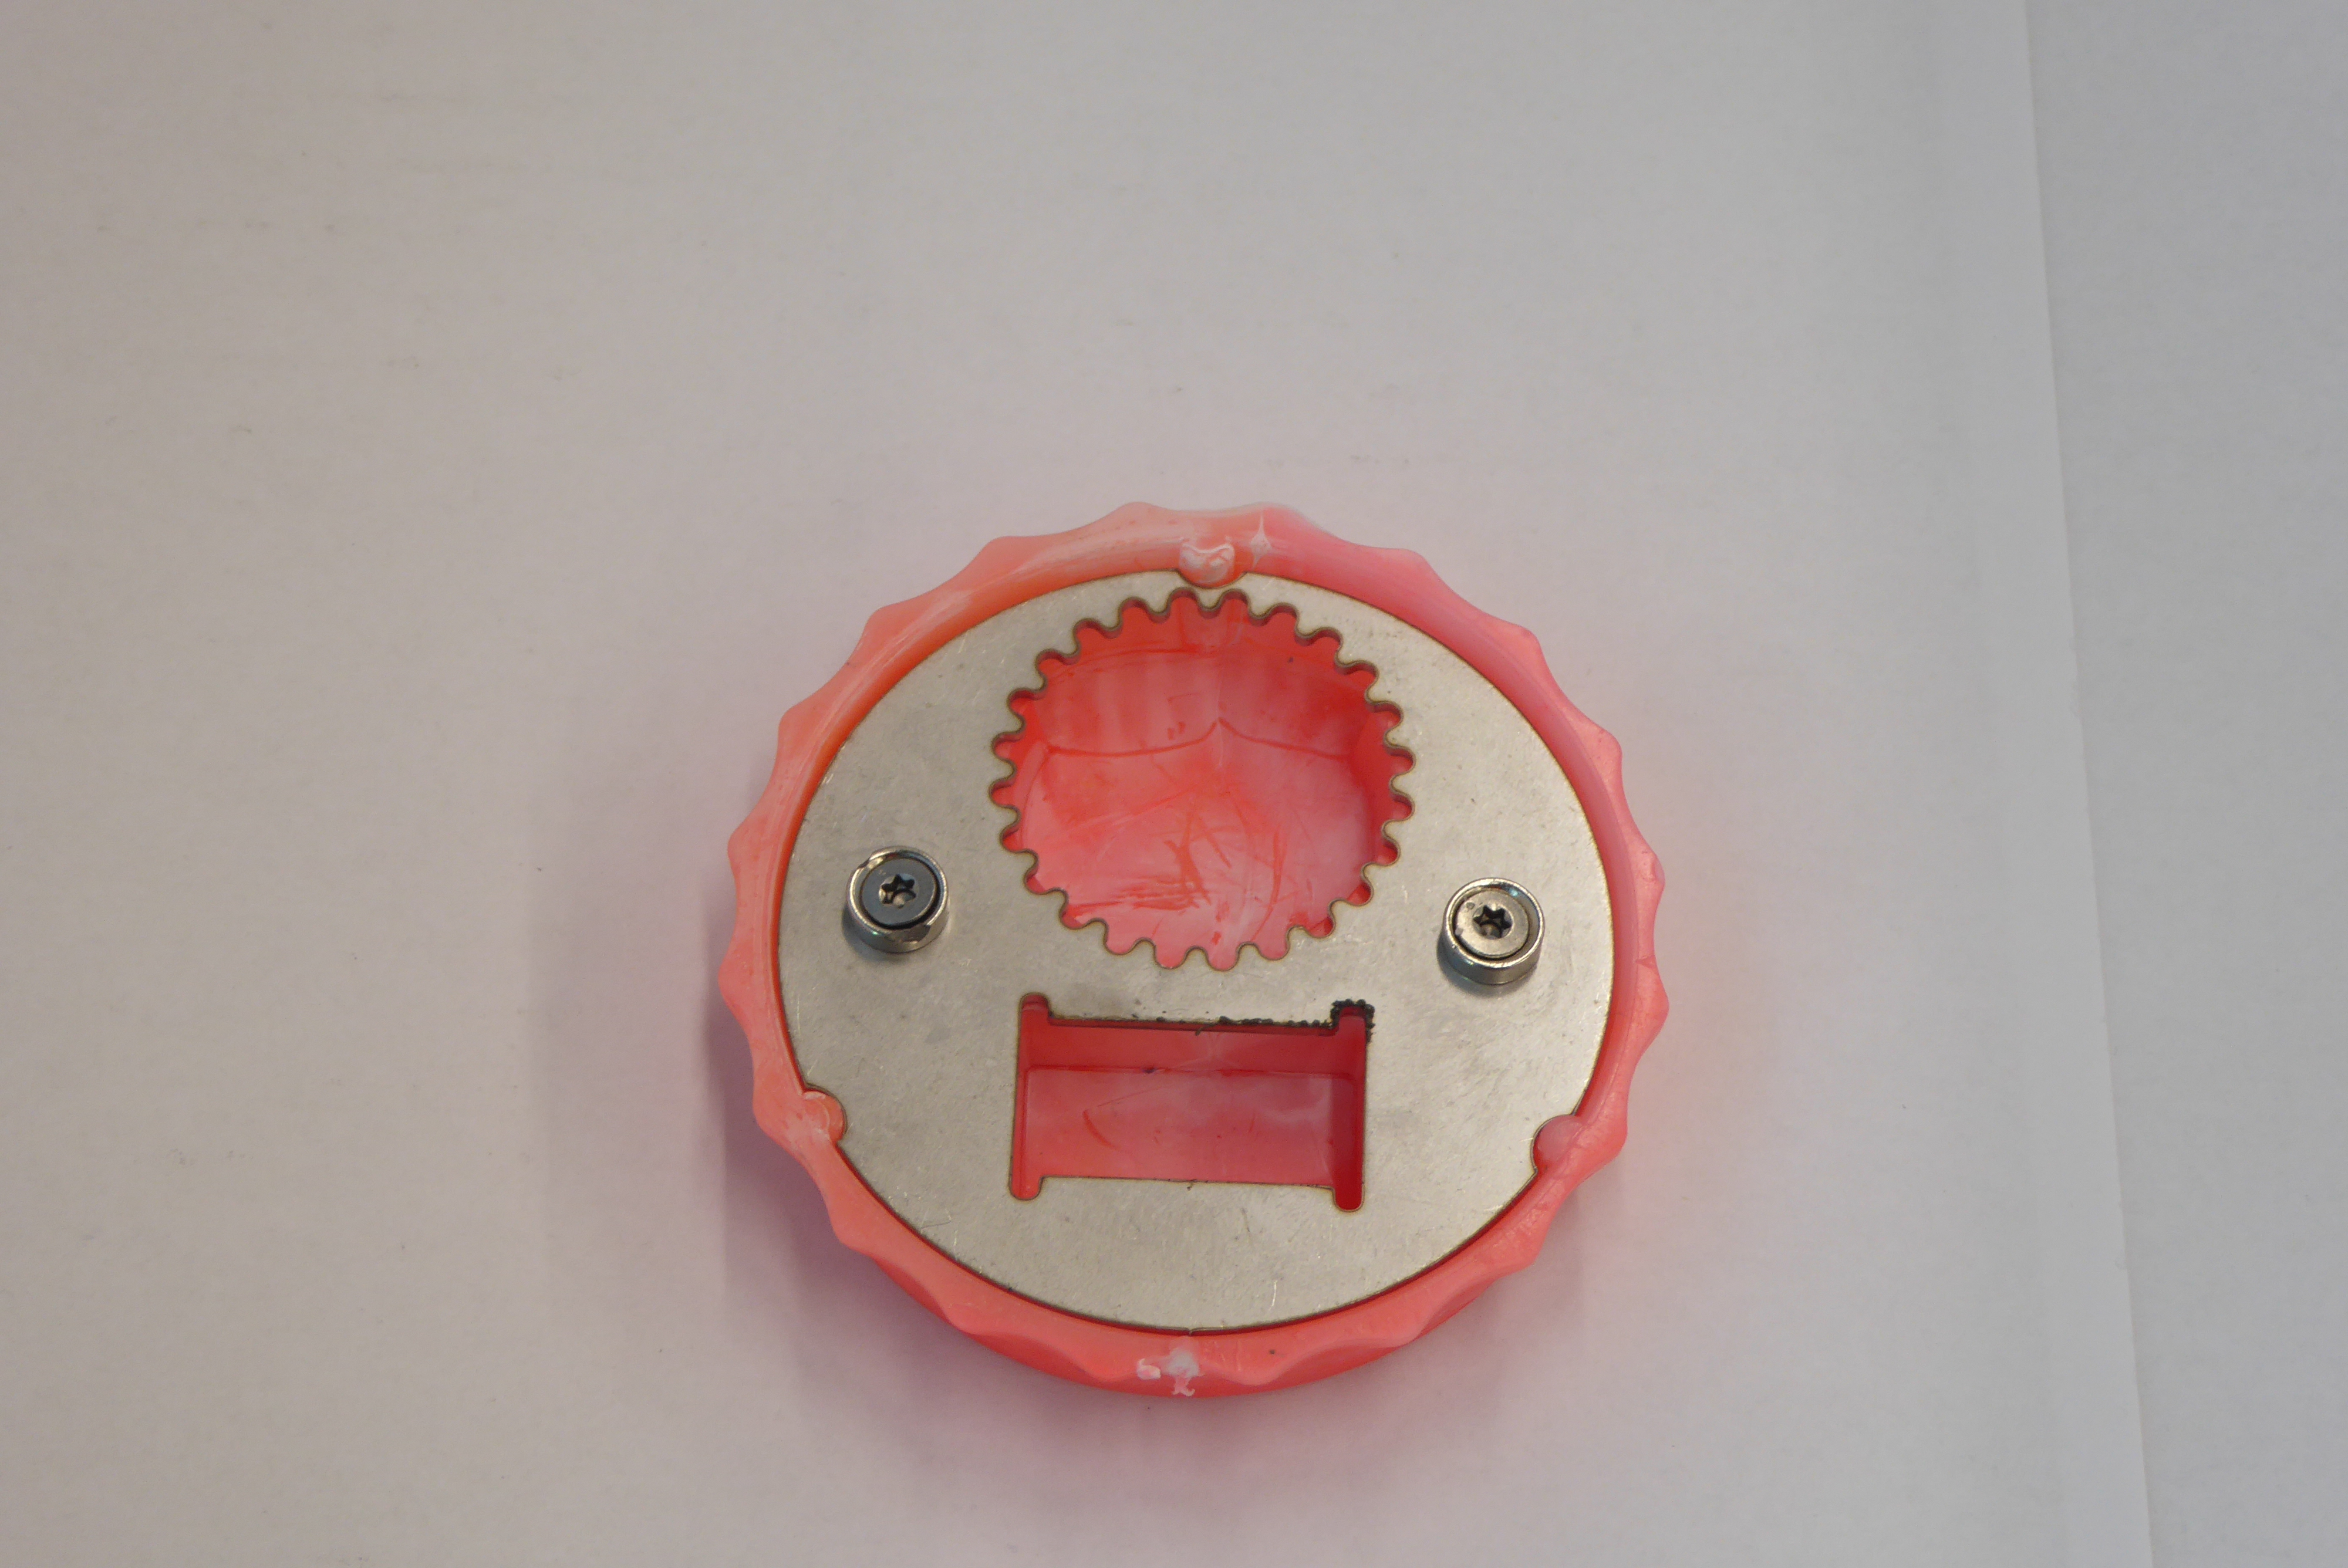
Label: Bottle Opener